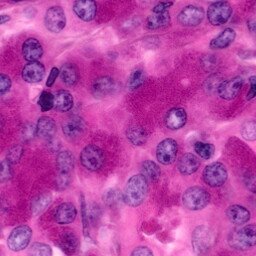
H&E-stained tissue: Pancreatic